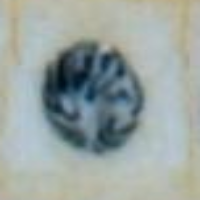
Label: prophase